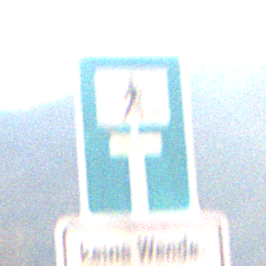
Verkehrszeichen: SackgasseFussgaengerDurchlaessig
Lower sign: HinweisGeaenderteVorfahrtVerkehrsfuehrungVerkehrsregelung3
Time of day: SunriseSunset
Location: Outdoor (Nature)
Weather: Clear
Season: NotSpecified
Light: Natural